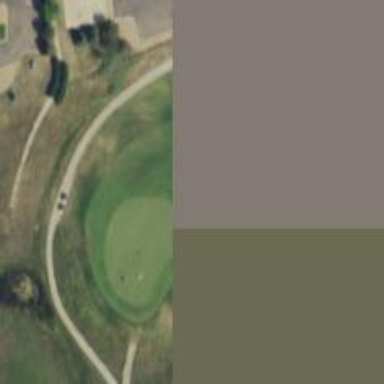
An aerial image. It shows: View of golf hole.